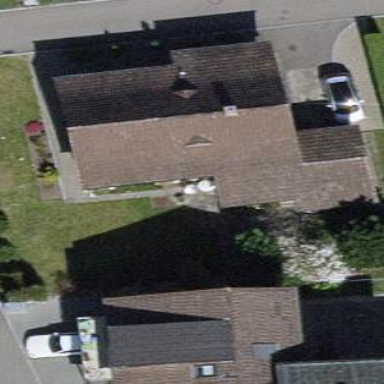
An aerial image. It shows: Building with tile roof.